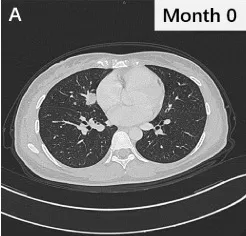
(A) The thoracic CT image displaying lung lesions during initial evaluation.
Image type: radiology (ct)